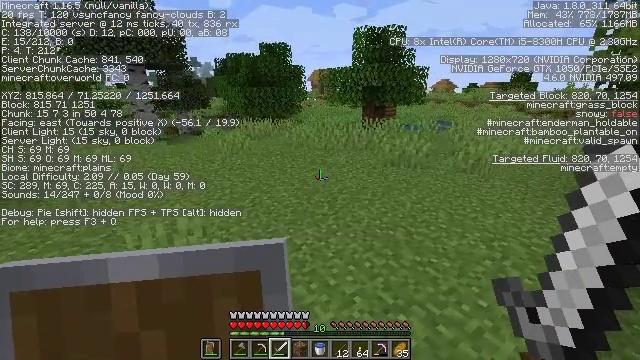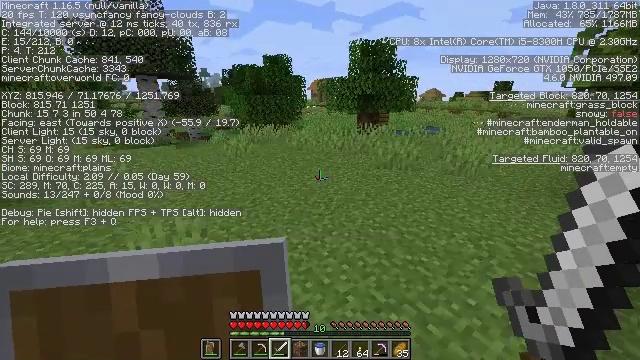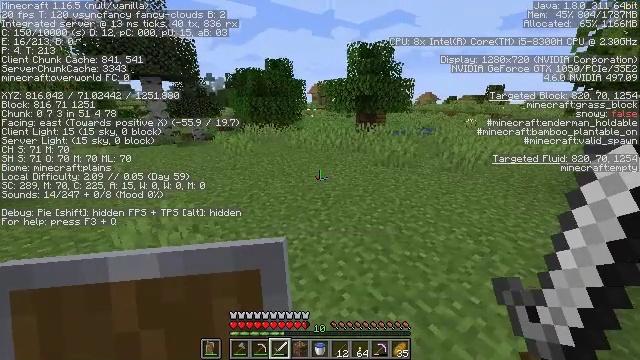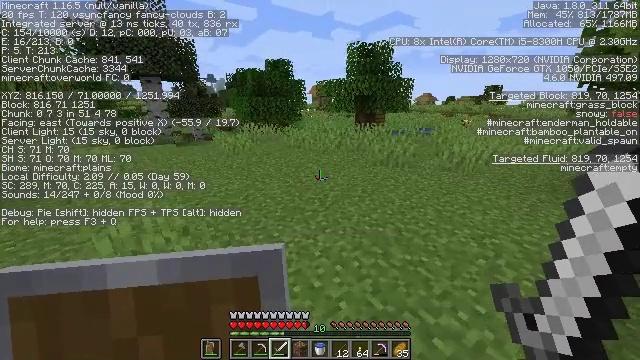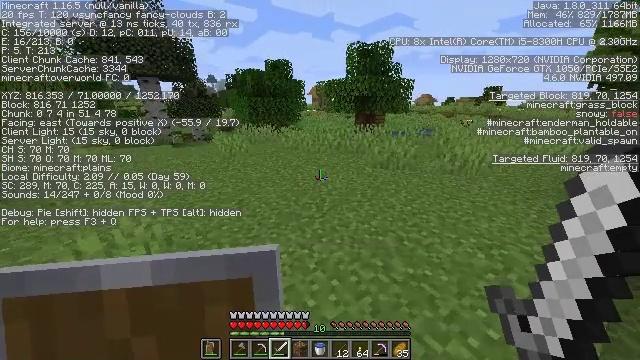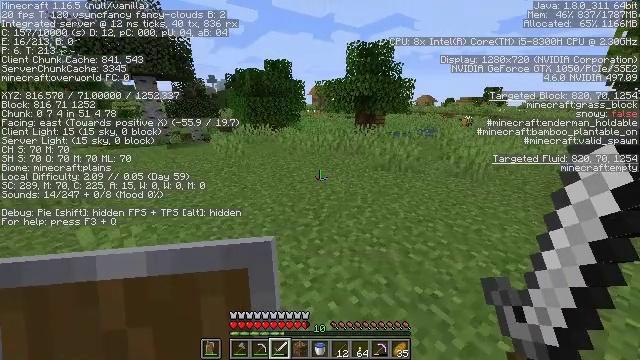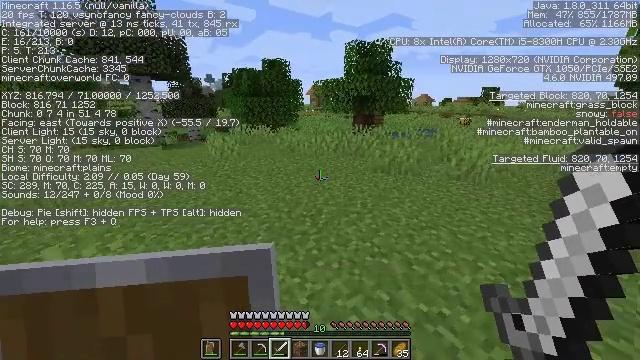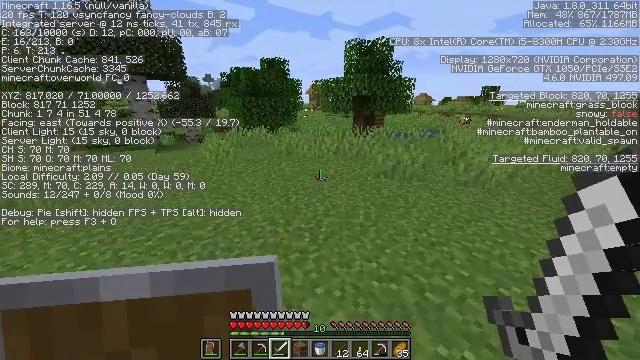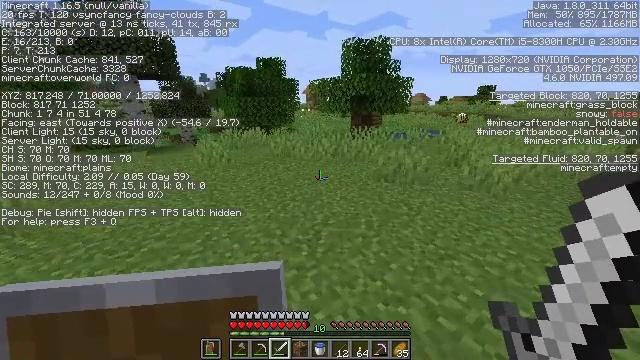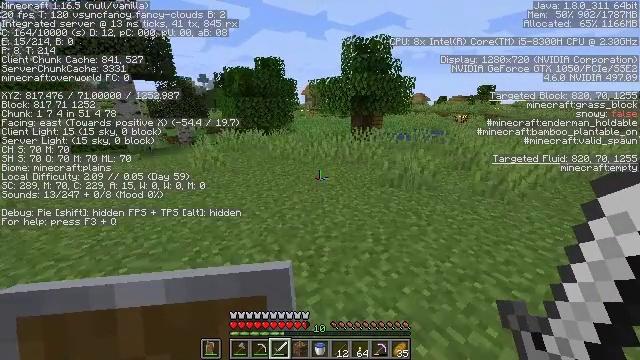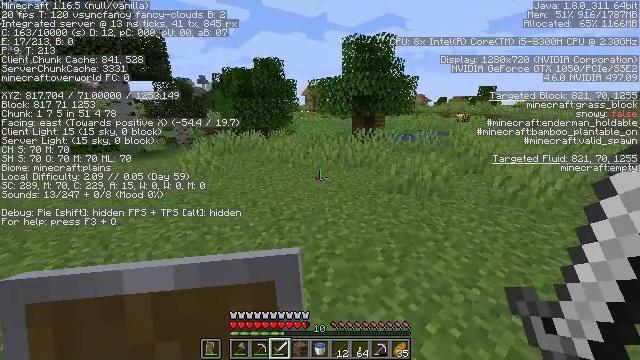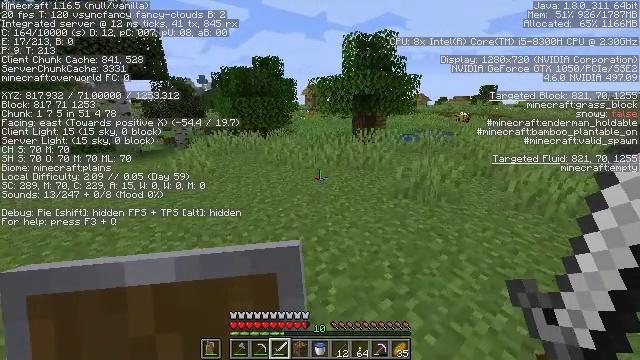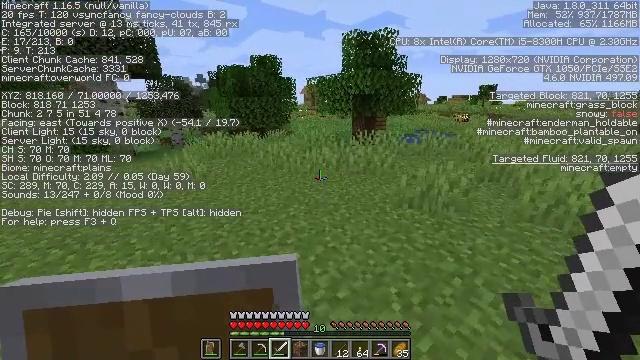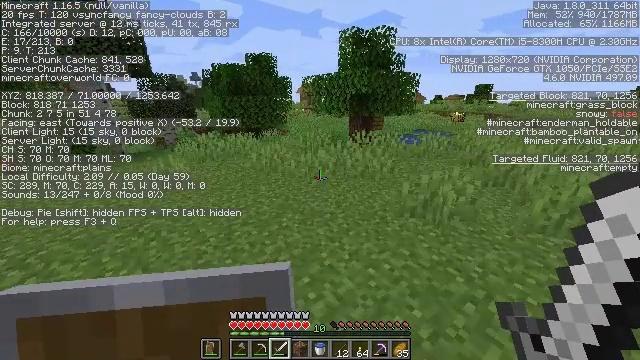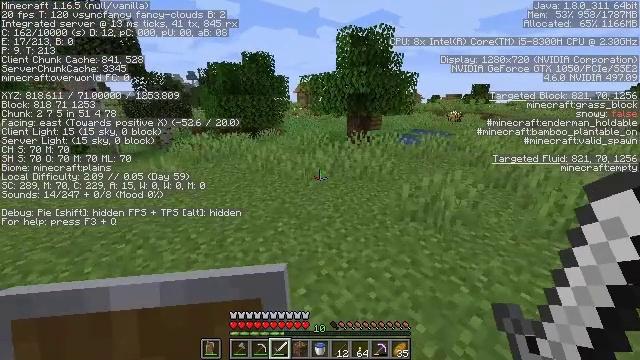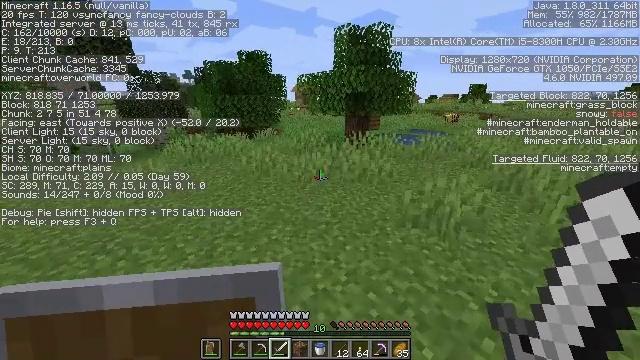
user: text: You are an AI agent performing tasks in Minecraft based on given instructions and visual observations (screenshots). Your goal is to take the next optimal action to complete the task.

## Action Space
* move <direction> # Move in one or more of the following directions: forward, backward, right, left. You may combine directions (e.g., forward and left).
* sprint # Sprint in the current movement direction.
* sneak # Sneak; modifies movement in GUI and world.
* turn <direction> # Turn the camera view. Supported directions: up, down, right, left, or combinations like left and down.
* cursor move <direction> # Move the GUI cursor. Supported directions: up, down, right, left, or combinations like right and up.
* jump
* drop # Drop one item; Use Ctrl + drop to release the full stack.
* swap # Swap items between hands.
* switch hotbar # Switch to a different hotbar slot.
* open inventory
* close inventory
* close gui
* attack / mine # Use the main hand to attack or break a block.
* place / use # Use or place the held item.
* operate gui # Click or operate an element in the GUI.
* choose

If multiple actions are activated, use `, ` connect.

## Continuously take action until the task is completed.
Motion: motion action
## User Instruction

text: Remove the yellow bed.
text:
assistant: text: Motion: move forward, sprint
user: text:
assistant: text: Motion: move forward, sprint
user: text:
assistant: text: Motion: move forward, sprint
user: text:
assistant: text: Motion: move forward, sprint
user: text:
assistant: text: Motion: move forward, sprint
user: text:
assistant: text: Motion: move forward, sprint
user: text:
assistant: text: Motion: move forward, sprint
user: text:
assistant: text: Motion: move forward, sprint
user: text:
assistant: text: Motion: move forward, sprint
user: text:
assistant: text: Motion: move forward, sprint
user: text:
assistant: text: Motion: move forward, sprint
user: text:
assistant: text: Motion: move forward, sprint
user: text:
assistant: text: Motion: move forward, sprint
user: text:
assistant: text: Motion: move forward, sprint
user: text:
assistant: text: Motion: move forward, sprint
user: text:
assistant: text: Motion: move forward, sprint
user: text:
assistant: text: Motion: move forward, sprint
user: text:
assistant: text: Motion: move forward, sprint
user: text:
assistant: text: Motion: move forward, sprint
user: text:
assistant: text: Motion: move forward, sprint
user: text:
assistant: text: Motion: move forward, sprint
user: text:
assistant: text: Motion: move forward, sprint
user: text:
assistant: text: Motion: move forward, sprint
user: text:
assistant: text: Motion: move forward, sprint
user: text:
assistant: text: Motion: move forward, sprint
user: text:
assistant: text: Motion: move forward, sprint
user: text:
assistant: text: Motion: move forward, sprint
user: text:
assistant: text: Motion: move forward and move left, sprint
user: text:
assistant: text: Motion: move forward and move left, sprint
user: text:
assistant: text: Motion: move forward and move left, sprint, turn left